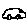
Label: car